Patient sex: M
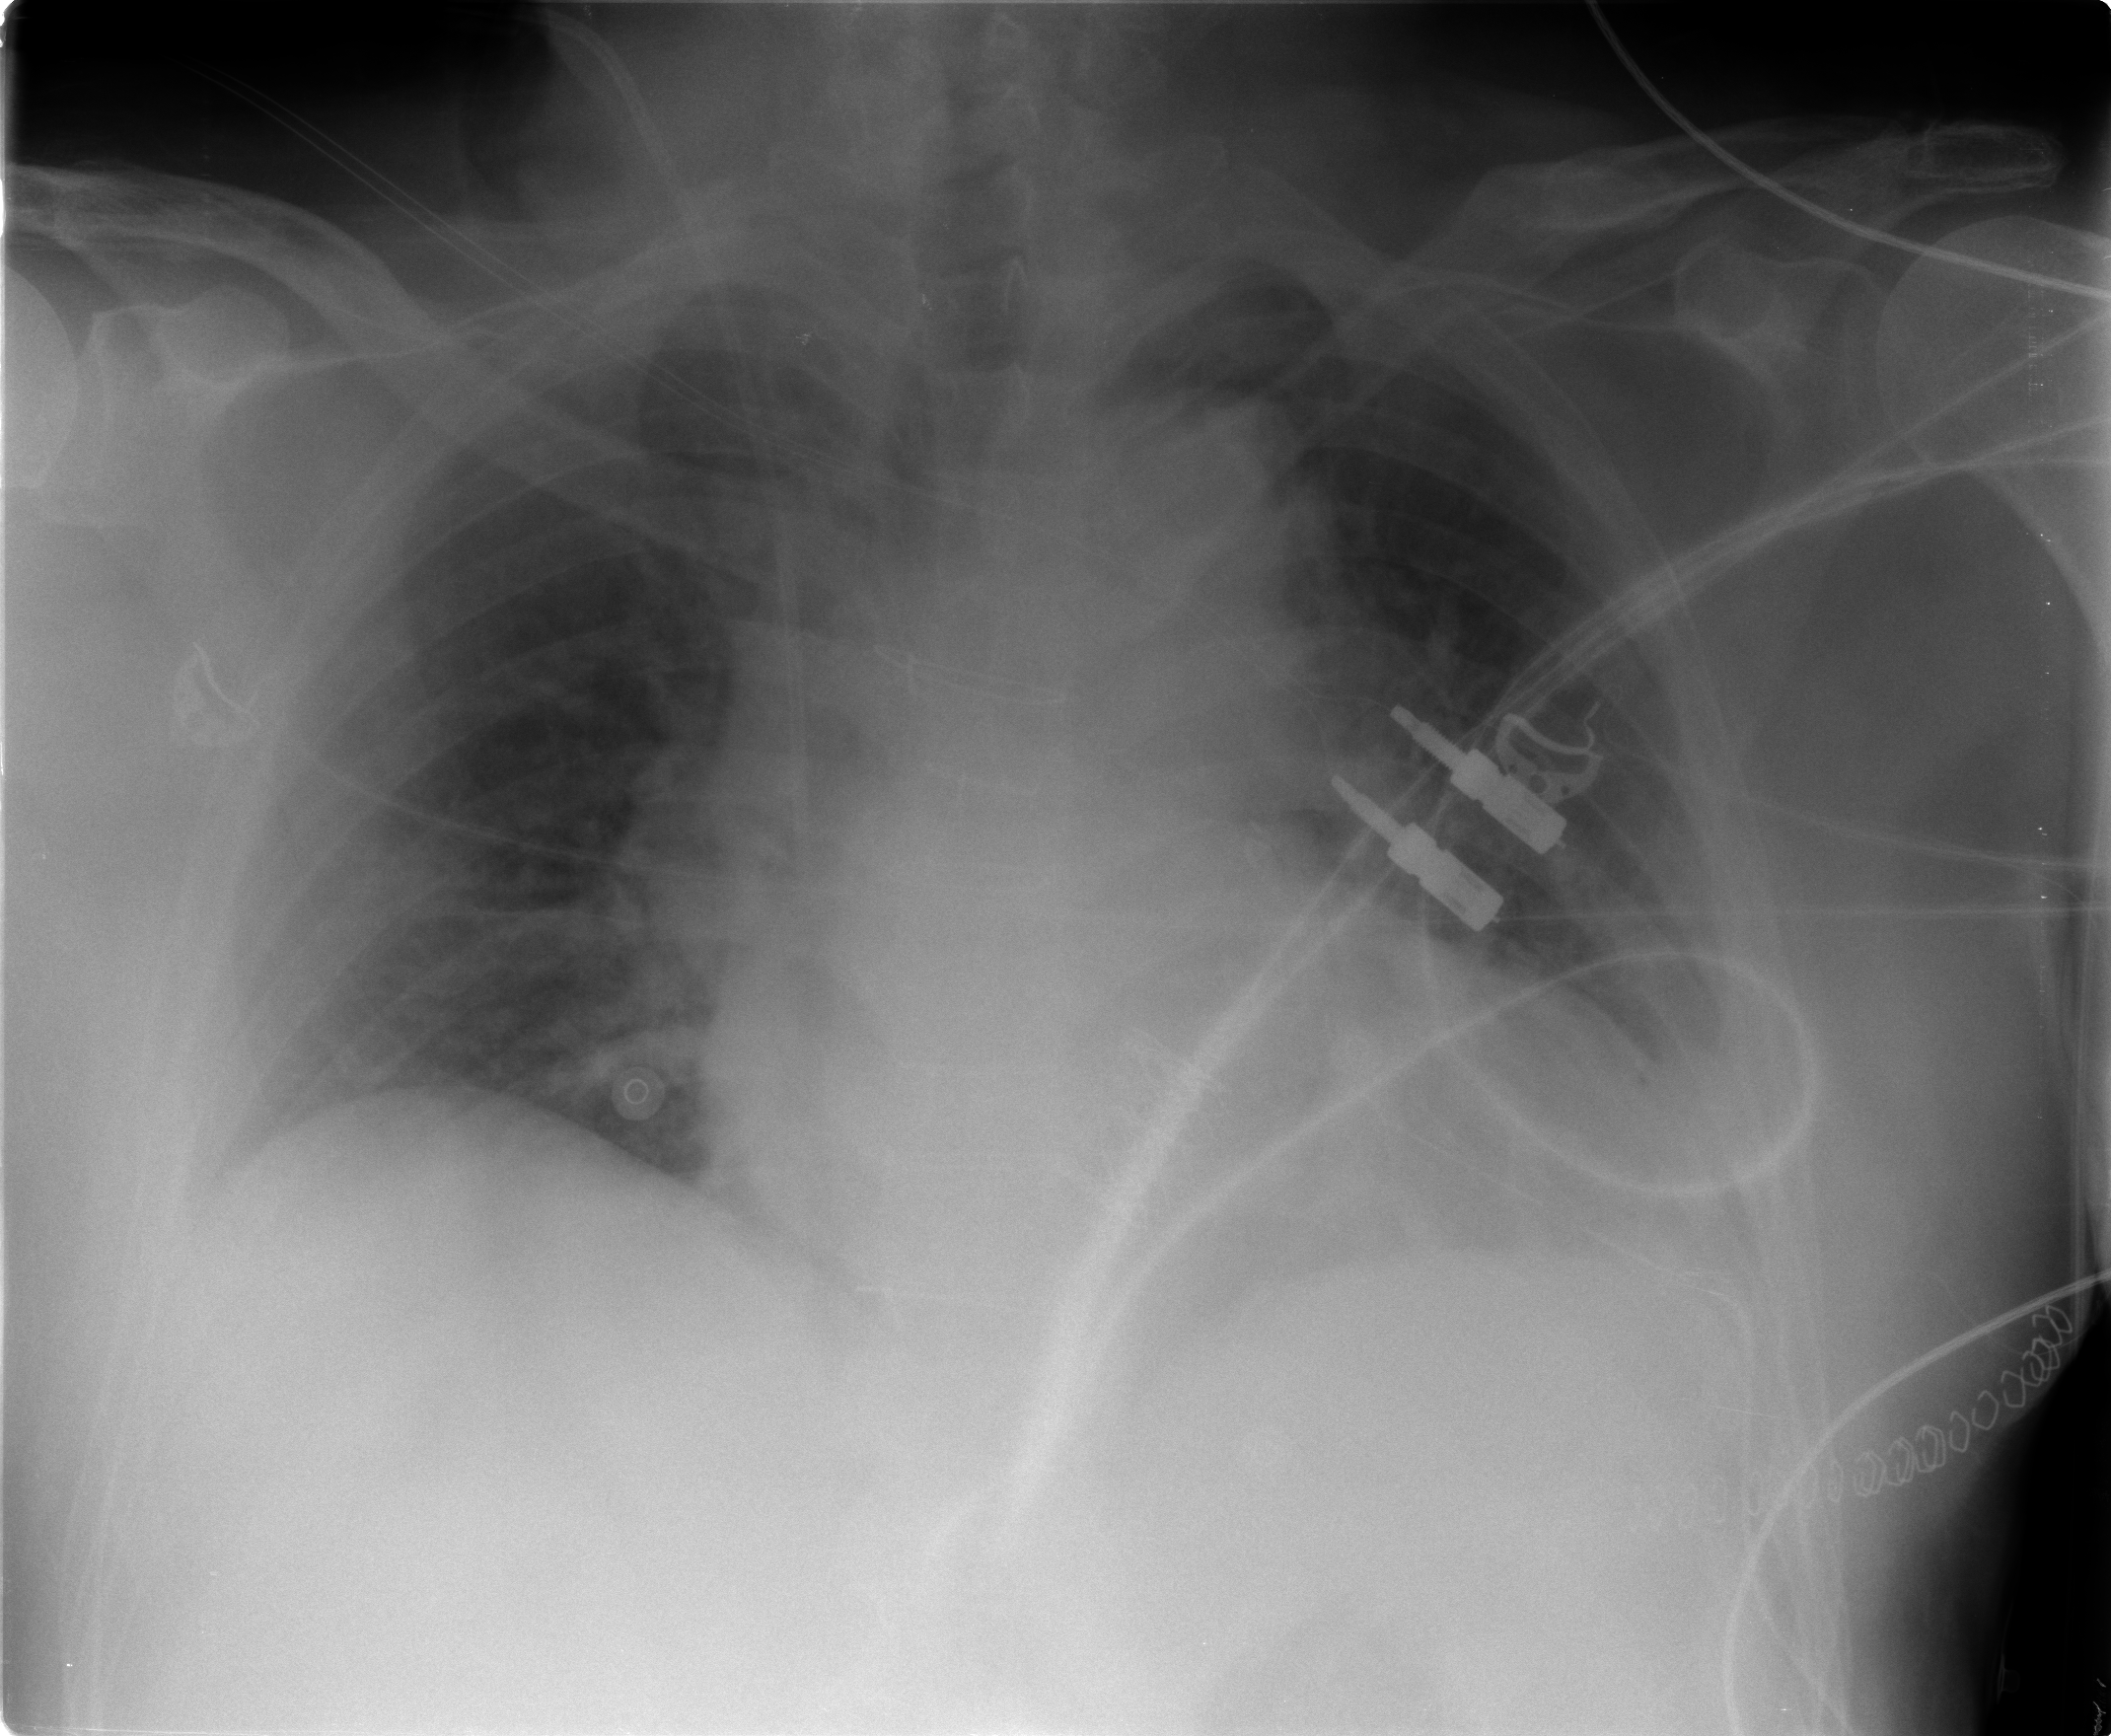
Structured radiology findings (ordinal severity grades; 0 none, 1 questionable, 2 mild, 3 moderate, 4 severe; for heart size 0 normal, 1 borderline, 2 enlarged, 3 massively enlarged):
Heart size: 2
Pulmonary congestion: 2
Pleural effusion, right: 0
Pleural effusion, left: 1
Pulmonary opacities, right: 0
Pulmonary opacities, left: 0
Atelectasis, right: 0
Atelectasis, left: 2